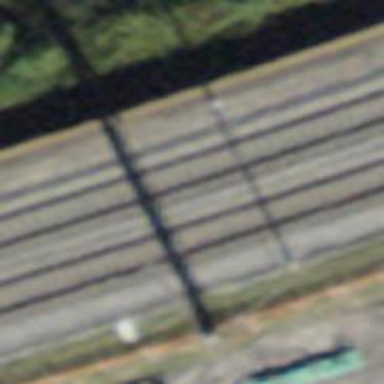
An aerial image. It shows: Railway with electrified contact lines.